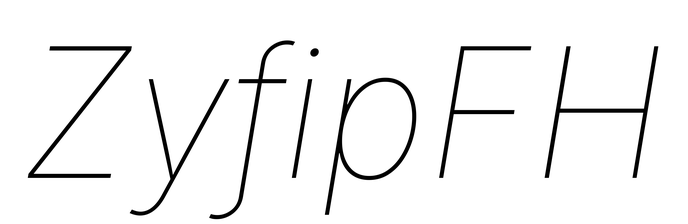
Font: Inter-Italic_Thin_Italic